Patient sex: M
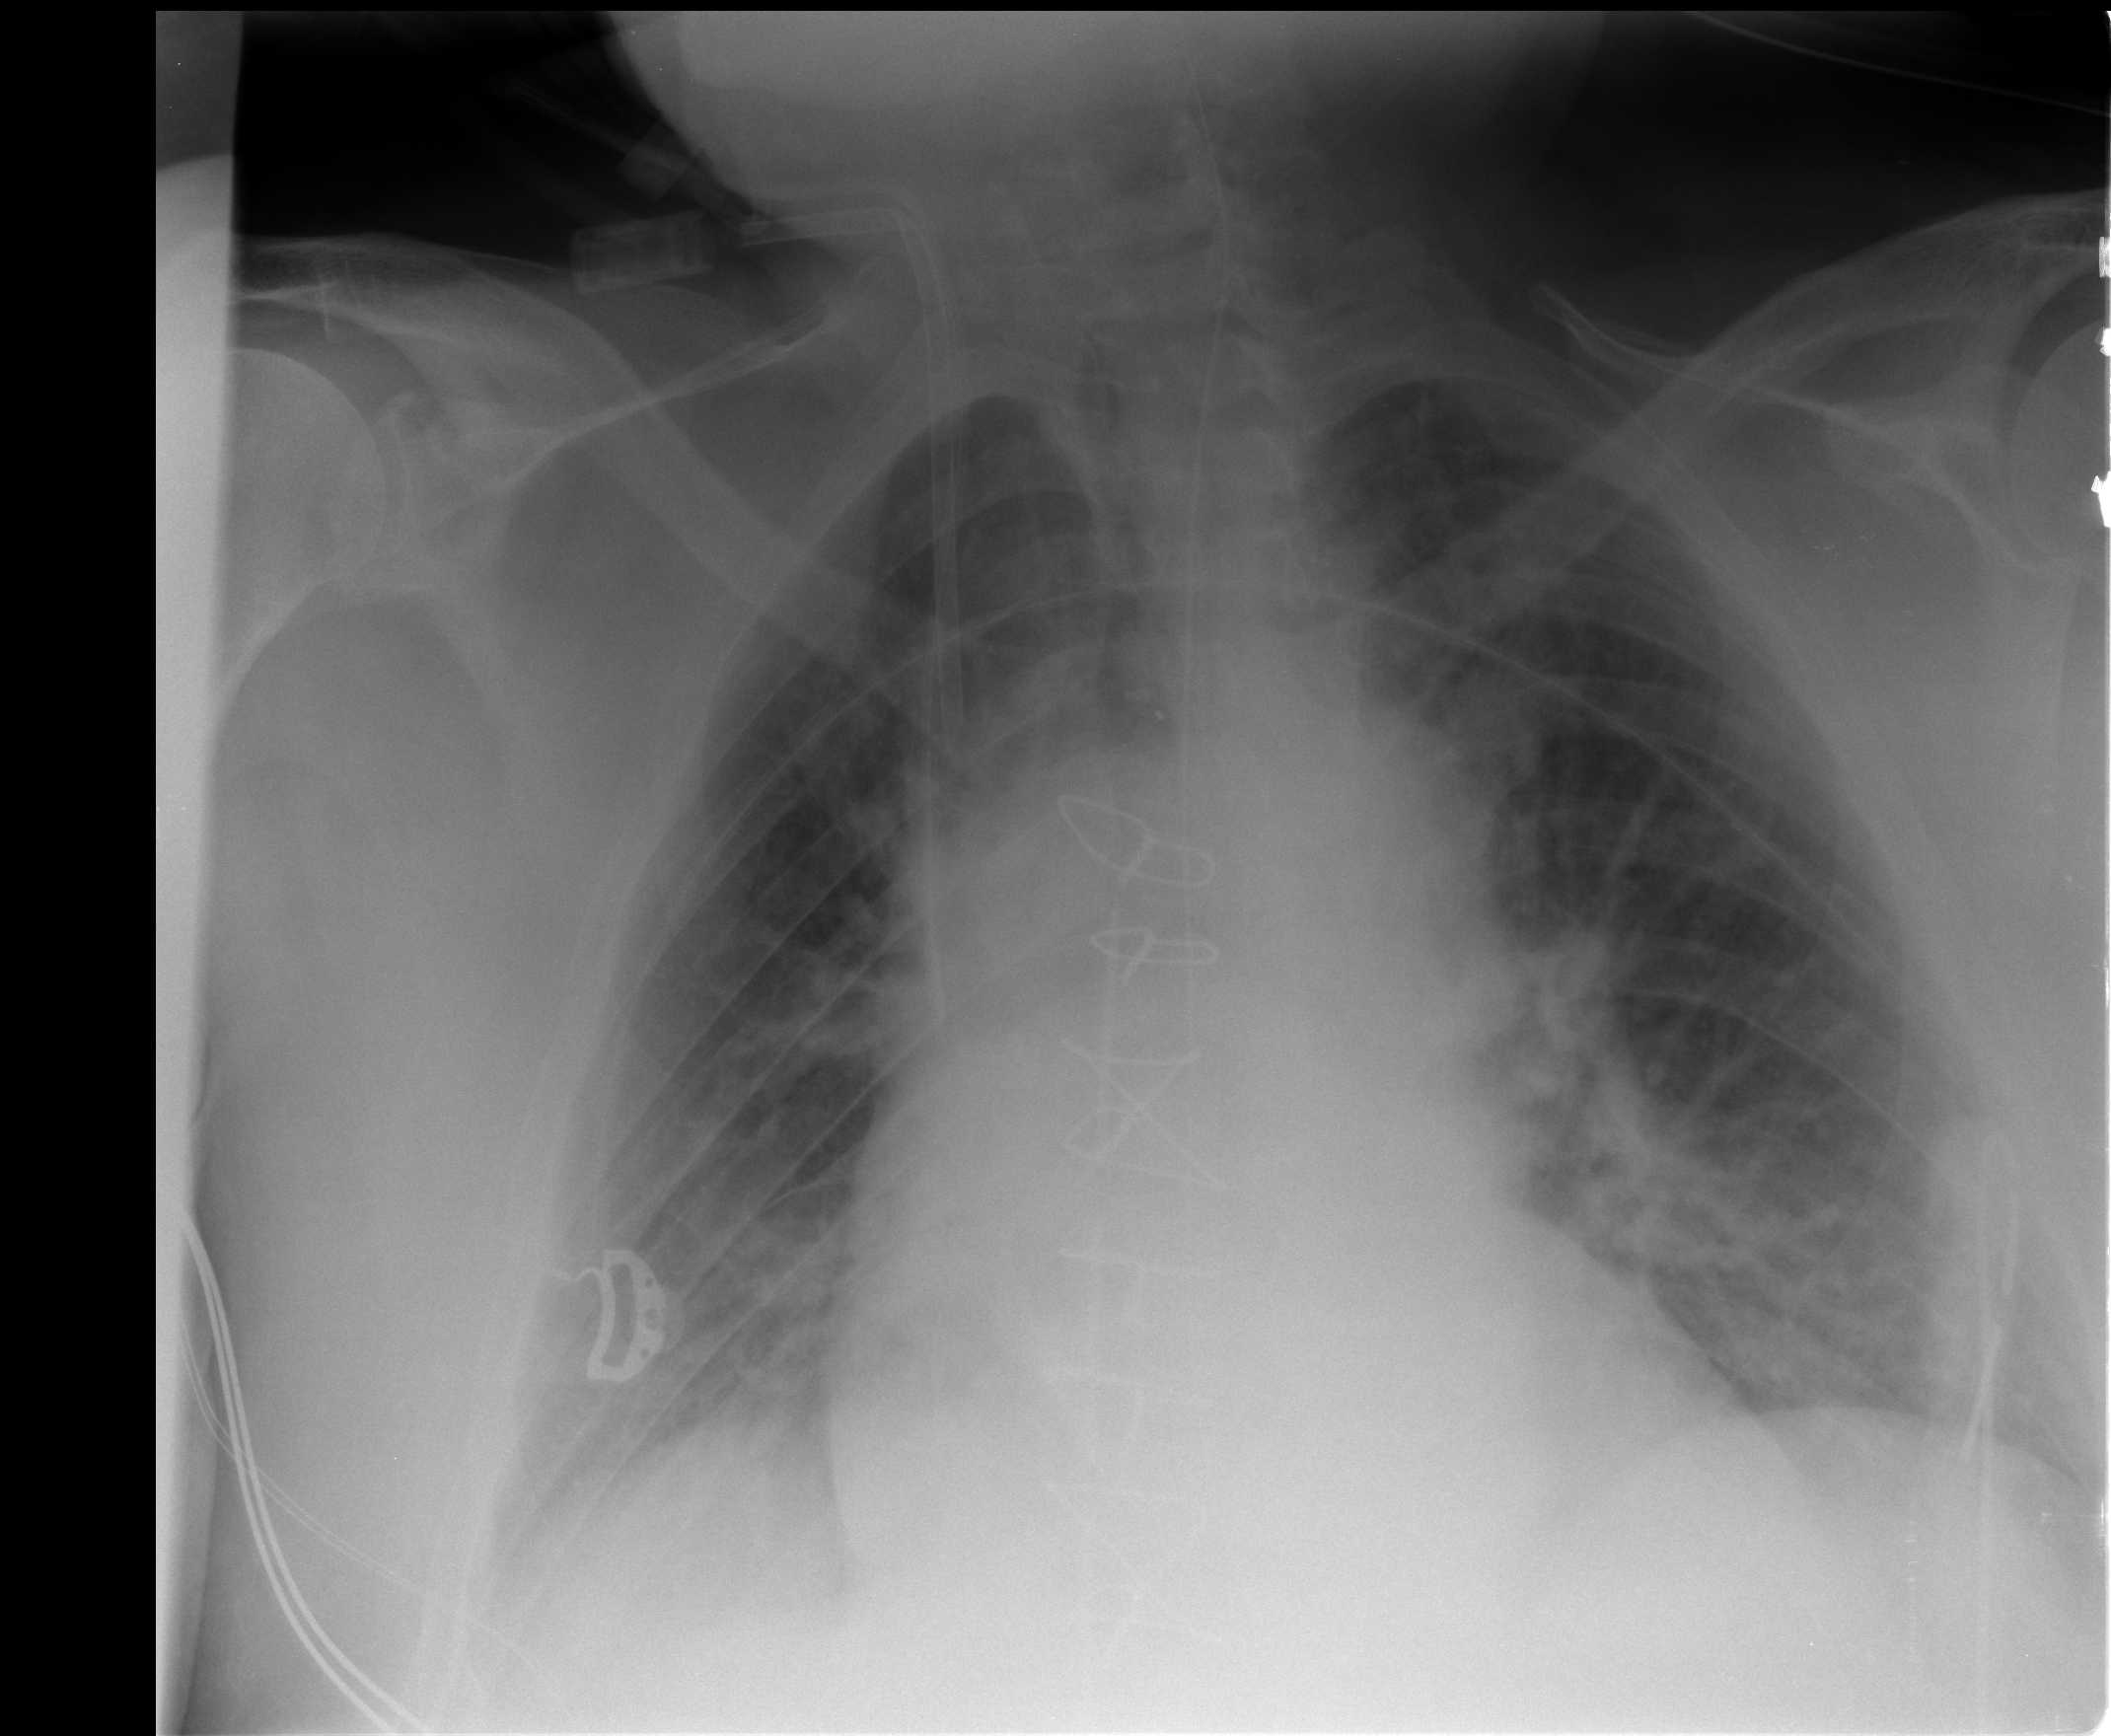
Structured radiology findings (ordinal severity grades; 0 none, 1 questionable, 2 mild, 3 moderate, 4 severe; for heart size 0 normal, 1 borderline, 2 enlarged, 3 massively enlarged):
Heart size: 2
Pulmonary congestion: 2
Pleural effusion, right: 2
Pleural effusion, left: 0
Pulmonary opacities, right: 1
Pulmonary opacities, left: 1
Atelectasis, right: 1
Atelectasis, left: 1